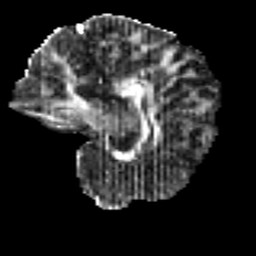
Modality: FA
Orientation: sagittal
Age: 27
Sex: male
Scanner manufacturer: ge
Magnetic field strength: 3 T
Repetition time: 7.8 s
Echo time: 0.0606 s